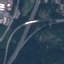
Land use / land cover: Highway